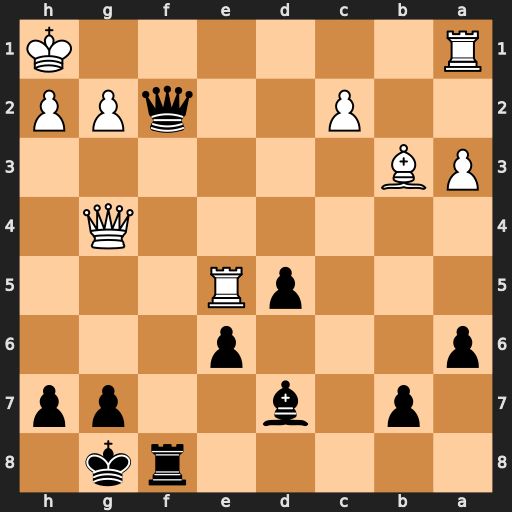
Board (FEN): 5rk1/1p1b2pp/p3p3/3pR3/6Q1/PB6/2P2qPP/R6K
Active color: b
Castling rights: -
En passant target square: -
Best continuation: Qf1+ Rxf1 Rxf1#